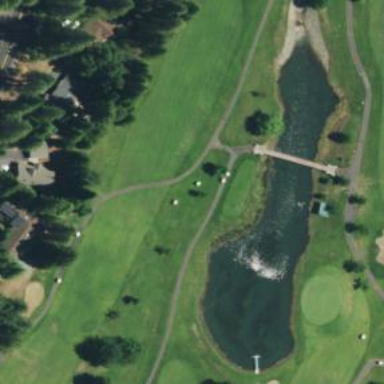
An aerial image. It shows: Footway that serves as golf path.